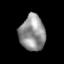
Tissue: lung
Cell type: Epithelial cells
Senescence score: 0.209
Nuclear area (px): 885
Mean DAPI intensity: 146.706